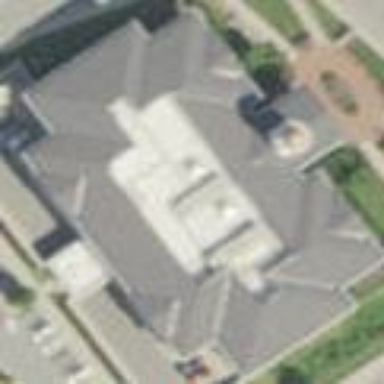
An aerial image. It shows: Courthouse building.